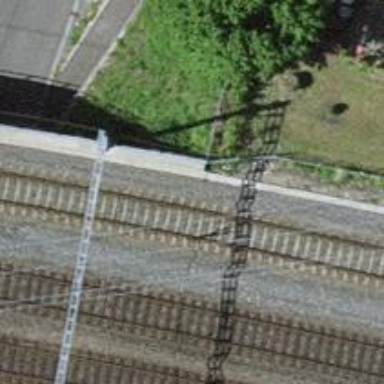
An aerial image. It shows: Bridge with single railway track electrified by contact line.